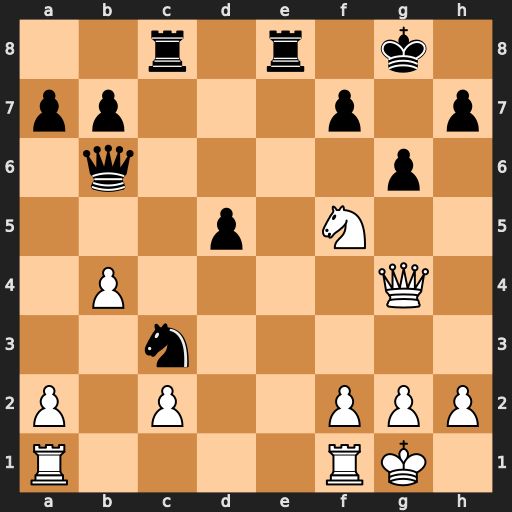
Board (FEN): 2r1r1k1/pp3p1p/1q4p1/3p1N2/1P4Q1/2n5/P1P2PPP/R4RK1
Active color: w
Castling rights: -
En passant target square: -
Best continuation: Ne7+ Kg7 Nxc8